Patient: sex F, age 33
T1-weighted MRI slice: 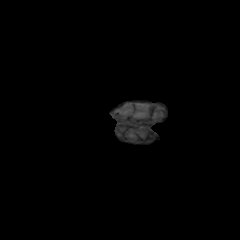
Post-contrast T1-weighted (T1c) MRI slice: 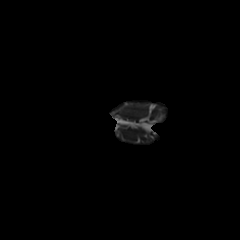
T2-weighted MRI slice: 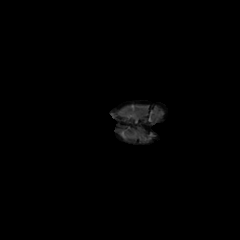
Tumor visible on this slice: no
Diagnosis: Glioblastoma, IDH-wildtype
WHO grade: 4